Question: This is for homework and it has an annoying bug I can't solve after hours of struggle.
<URL>
When on the eu map clicking a country path fires the bound event.
This event destroys the layers children and loads the country. BUT if you click and quickly move the mouse and let go the button the country loads but the country path from the eu remains. This is best demonstrated with Spain as shown in the screen grab.
I am hoping a callback after 'mapLayer.destroyChildren();' to then call the load function would solve my problem.
This can be a little difficult to replicate.
I'm sure my control is too tied up with my view but I haven't been able to see a solution to separate them neatly.

**** EDIT ****
I came up with a solution that works partially but I think this is terrible hack code, I added to the mousedown binding 'down = true;' and added checks to the 'mouseout' binding, please see below.
What I think is happening is when you move the mouse and let the button go very quickly the 'mouseover' binding is over riding the mouseup.
This solution isn't ideal, after loading a number of countries and mouseover on regions the canvas response slows down.
---
'Event Binding'
'''
path.on('mousedown touchstart', function()
{
down = true;
this.setStroke('red');
this.moveTo(topLayer);
/****
* Handle if the path we are displaying in canvas is the eu
* to allow selection and load of country path point data.
*/
if (associativeCountryArray[lastCountry].getText() == 'eu')
{
associativeCountryArray[lastCountry].setFill('#bbb');
associativeCountryArray[lastCountry].setFontStyle('normal');
countrynames[lastCountry].selected = false;
this.moveTo(mapLayer);
mapLayer.destroyChildren();
lastCountry = this.getName();
countrynames[this.getName()].selected = true;
associativeCountryArray[this.getName()].setFill("rgb(" + r + "," + g + "," + b + ")");
associativeCountryArray[this.getName()].setFontStyle('bold');
loadPaths(this.getName().replace(/\s/g, ''));
countryNameLayer.draw();
}
else
{
window.open('https://www.google.com/search?q=' + this.getName(),'_blank');
}
topLayer.drawScene();
});
path.on('mouseout', function()
{
if(!down)
{
document.body.style.cursor = 'default';
this.setFill('#eee');
this.setStrokeWidth(settings.strokewidthstart);
/****
* On hover, only change colour of country names around edge of canvas if we are on the 'eu' map
*/
if (lastCountry == 'eu')
{
associativeCountryArray[this.getName()].setFill('#bbb');
associativeCountryArray[this.getName()].setFontStyle('normal');
}
this.setStroke('#555');
this.moveTo(mapLayer);
writeMessage('');
topLayer.draw();
countryNameLayer.draw();
}
else
{
down = false;
}
});
path.on('mouseup touchend', function()
{
this.setStroke('black');
topLayer.drawScene();
down = false;
});
'''
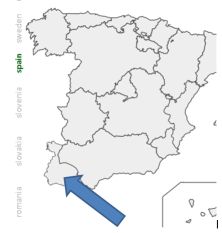
Answer: Like this:
Send the container (group,layer) you want to clear and the callback you want triggered.
'''
function myDestroyChildren(container,callback) {
var children = container.getChildren();
while(children.length > 0) {
children[0].destroy();
}
callback();
}
'''